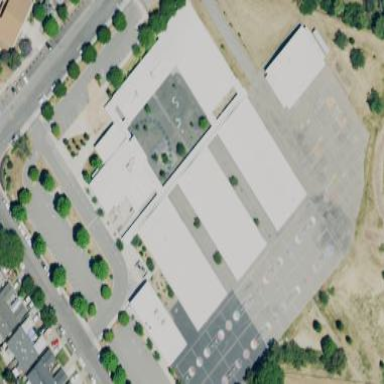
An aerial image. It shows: Asphalt schoolyard for leisure land.